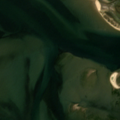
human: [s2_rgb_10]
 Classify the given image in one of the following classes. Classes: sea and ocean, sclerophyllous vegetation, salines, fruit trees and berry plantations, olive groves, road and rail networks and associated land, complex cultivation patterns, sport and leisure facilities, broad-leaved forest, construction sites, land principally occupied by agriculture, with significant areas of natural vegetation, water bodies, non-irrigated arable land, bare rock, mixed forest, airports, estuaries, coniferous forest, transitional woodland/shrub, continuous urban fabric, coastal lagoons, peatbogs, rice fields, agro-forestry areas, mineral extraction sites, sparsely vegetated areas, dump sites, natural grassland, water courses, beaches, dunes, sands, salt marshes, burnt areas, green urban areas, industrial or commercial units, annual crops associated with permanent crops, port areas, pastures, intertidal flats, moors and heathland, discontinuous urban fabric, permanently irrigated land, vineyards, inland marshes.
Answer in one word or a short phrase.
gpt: intertidal flats, sea and ocean